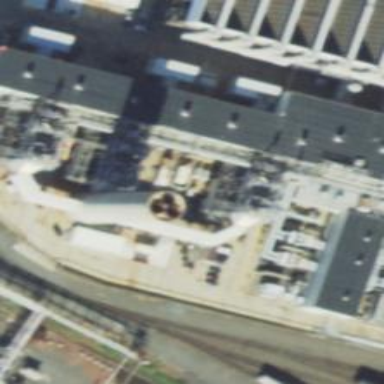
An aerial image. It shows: Gas-powered generator. It is gas turbine type generator.